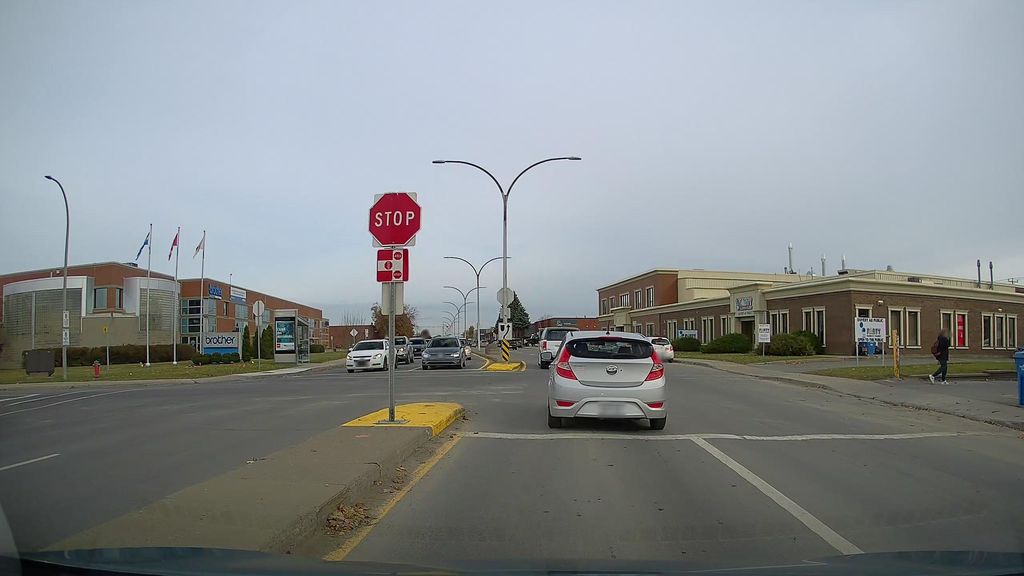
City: montreal